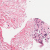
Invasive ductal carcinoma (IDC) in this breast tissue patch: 0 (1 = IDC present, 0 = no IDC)